Question: I've tried so many tutorials about debugging Android native code, so I can't remember them all.
Now I'm trying to get work. I've made it work with the Android NDK samples, where the main Activity loads the library. Laggy, but works.
But my project is a little bit complicated. My Main Activity has a button, when I tap it, SubActivity is launched, and it loads native lib. When I just try to use the DS-5 debugger, when Main Activity is loaded, I suppose debugger tries to connect to lib, but fails, saying:
'''
Execution stopped at: 0xAFD0C52C
Connected to unknown platform
0xAFD0C52C POP {r4,r7}
file "D:\workspace\Project\bin\app_process"
WARNING(IMG53): app_process has no line debug information
add-symbol-file "D:\workspace\Project\bin\libc.so"
Loading library symbols: libc.so
WARNING(IMG53): libc.so has no line debug information
Execution stopped at: 0xAFD0C748
In thread 2 (OS thread id 7606)
In __futex_syscall3 (no debug info)
add-symbol-file "D:\workspace\Project\obj\local\armeabi\libName.so"
Execution stopped at: 0xAFD0C748
In thread 3 (OS thread id 7607)
Execution stopped at: 0xAFD0BFFC
In thread 4 (OS thread id 7608)
In __rt_sigtimedwait (no debug info)
Execution stopped at: 0xAFD0B854
In thread 5 (OS thread id 7609)
In select (no debug info)
Execution stopped at: 0xAFD0C748
In thread 6 (OS thread id 7610)
In __futex_syscall3 (no debug info)
Execution stopped at: 0xAFD0B70C
In thread 7 (OS thread id 7611)
In __ioctl (no debug info)
Execution stopped at: 0xAFD0B70C
In thread 8 (OS thread id 7612)
Execution stopped at: 0xAFD0C52C
In thread 1 (OS thread id 7605)
In epoll_wait (no debug info)
0xAFD0C52C POP {r4,r7}
WARNING(CMD454): The shared library D:\workspace\Project\obj\local\armeabi\libName.so is currently not loaded by the application so the request has been pended
cd "D:\workspace"
Working directory "D:\workspace"
directory "D:\workspace\Project"
Source directories searched: D:\workspace\Project;$cdir;$cwd;$idir
break -d -p "D:\workspace\Project\jni\Name.cpp":525
WARNING(CMD452-COR167):
! Breakpoint 1 has been pended
! No compilation unit matching "D:/workspace/Project/jni/Name.cpp" was found
condition 1
break-script 1 ""
ignore 1 0
break-stop-on-threads 1
unsilence 1
Breakpoint 1 unsilenced
'''
I think that it tries to connect to native lib when Main Activity starts. But library is loaded later!
- -
if my lib is not loaded by main Activity, how do I make DS-5 wait for lib to load?

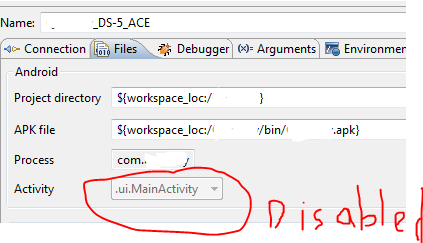
Answer: Do you really need to have exact behaviour between debug and release version ?
If not, load the library in the main activity, too in debug version.